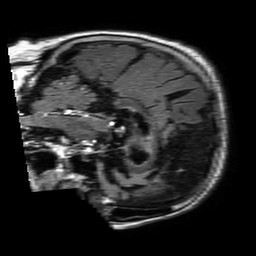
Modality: FLAIR
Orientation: sagittal
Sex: male
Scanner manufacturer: philips
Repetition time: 11 s
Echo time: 0.125 s